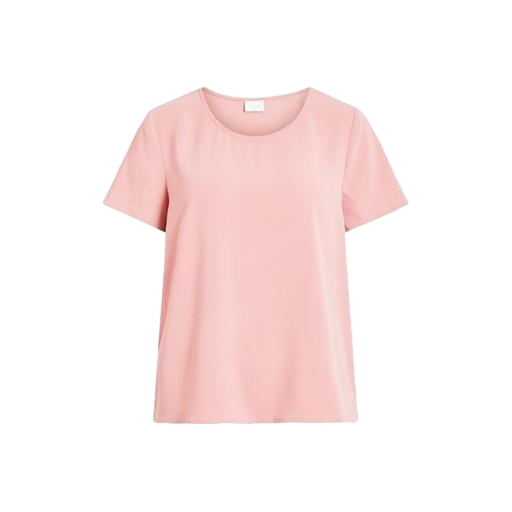
pink donna short-sleeve blouse, short-sleeve top only macy, short-sleeved blouse, white background